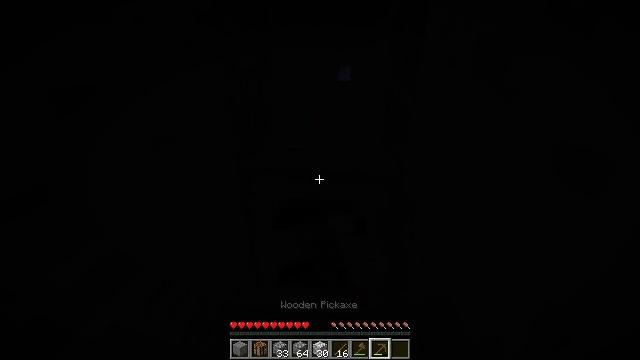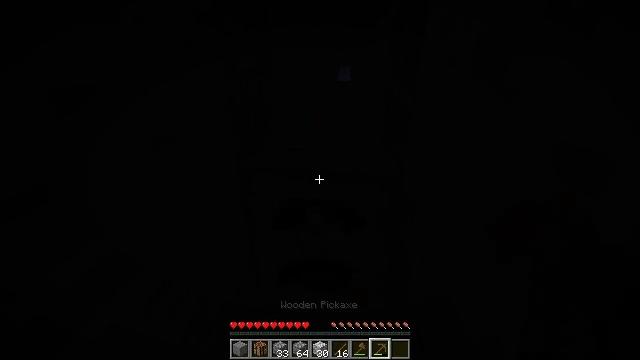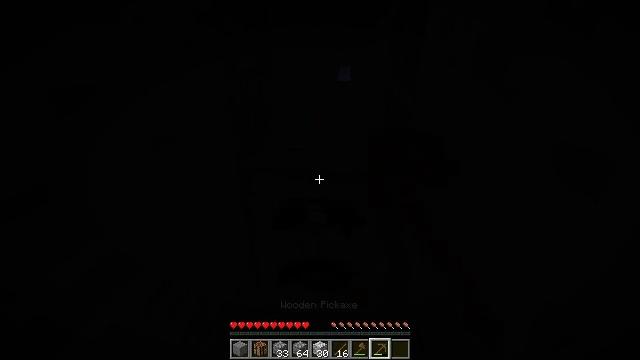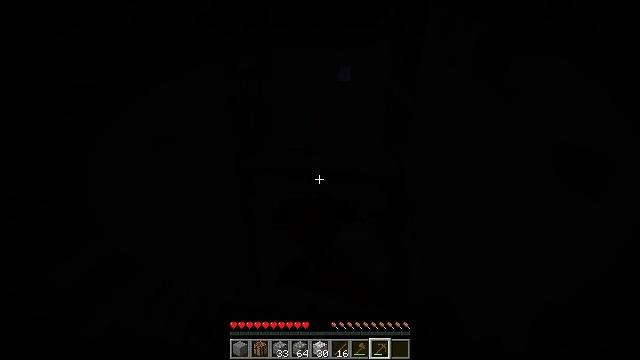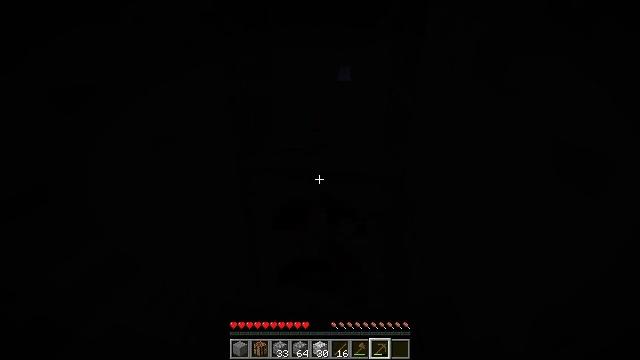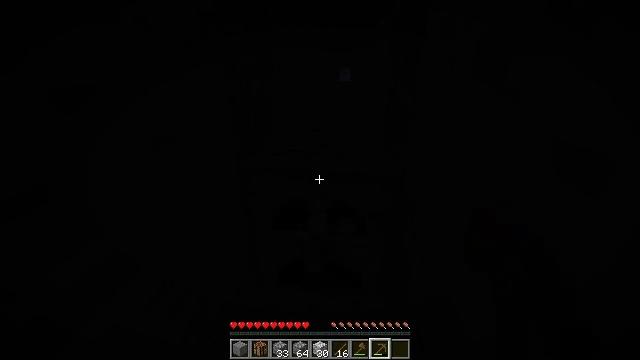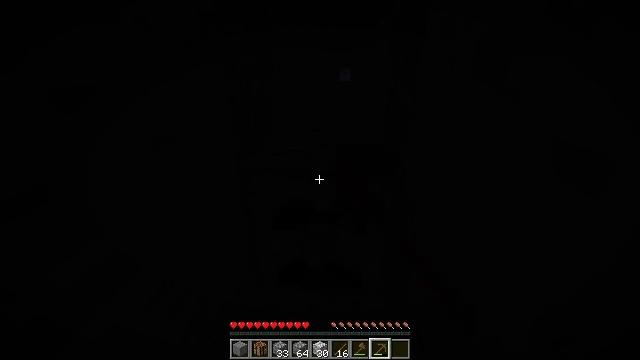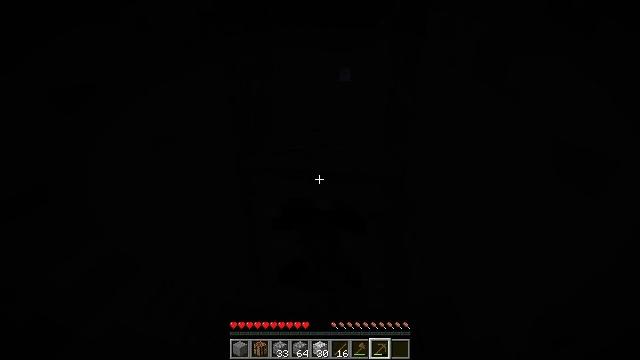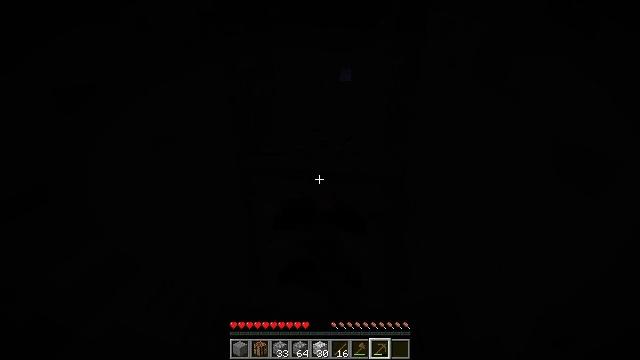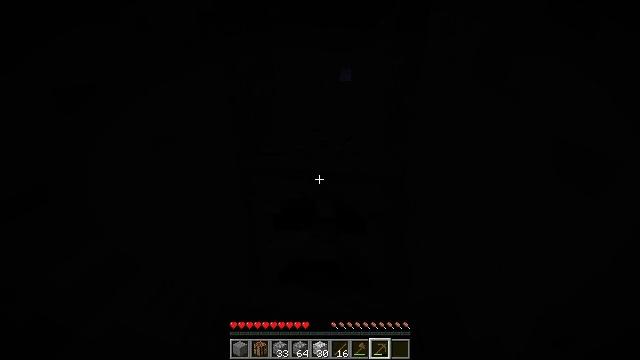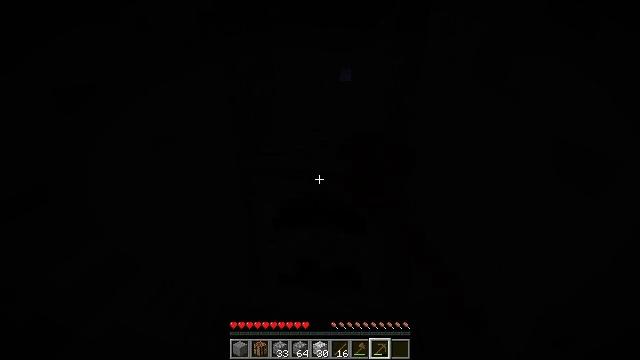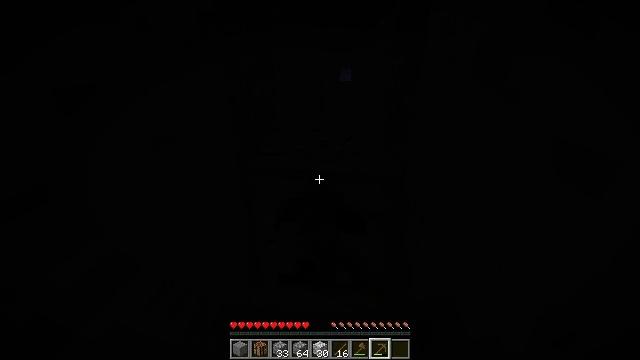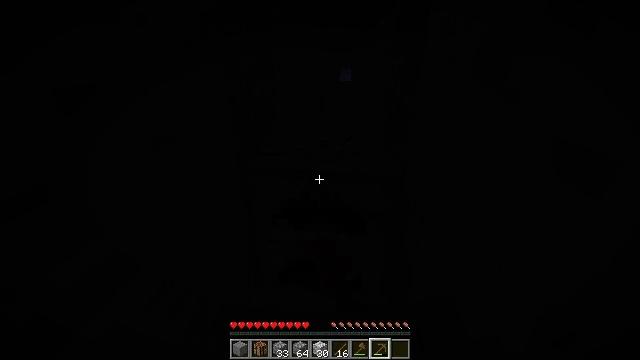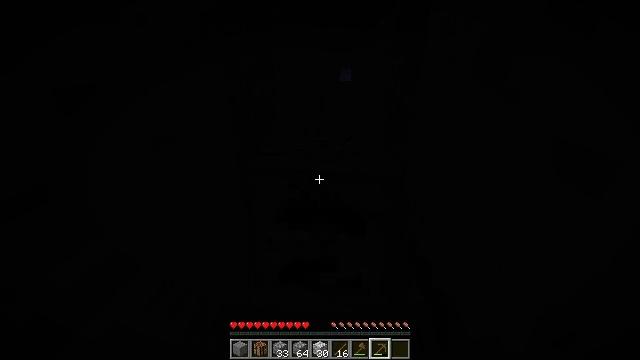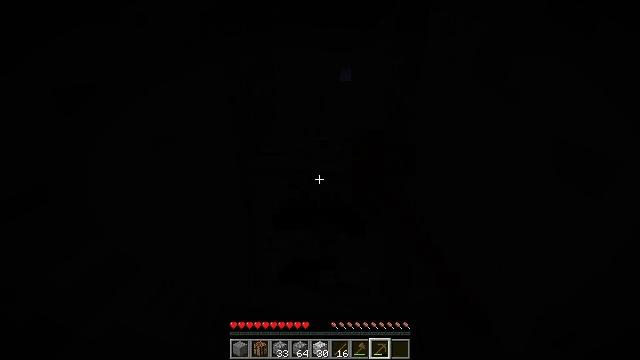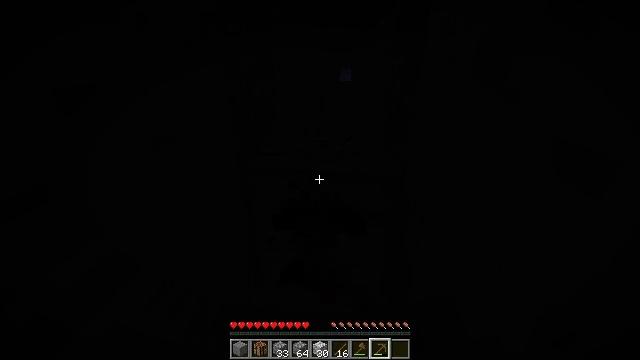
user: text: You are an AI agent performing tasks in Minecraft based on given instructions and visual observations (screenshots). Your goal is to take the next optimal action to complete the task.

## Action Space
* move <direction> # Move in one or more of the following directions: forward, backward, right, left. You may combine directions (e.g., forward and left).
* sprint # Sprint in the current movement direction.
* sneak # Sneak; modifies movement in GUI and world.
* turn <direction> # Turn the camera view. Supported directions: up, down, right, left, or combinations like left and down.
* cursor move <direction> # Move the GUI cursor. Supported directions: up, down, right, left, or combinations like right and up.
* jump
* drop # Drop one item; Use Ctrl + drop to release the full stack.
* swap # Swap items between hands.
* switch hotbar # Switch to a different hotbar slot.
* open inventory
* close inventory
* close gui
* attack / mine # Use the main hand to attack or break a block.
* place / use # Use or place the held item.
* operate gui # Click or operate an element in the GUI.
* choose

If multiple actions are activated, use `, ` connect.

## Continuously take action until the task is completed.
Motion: motion action
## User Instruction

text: Mine the furnace to collect it.
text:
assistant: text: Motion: attack / mine
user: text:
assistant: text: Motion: attack / mine
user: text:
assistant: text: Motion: attack / mine
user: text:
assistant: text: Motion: attack / mine
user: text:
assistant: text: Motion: attack / mine
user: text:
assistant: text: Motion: attack / mine
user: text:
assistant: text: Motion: attack / mine
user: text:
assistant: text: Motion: attack / mine
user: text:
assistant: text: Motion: attack / mine
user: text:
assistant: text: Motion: attack / mine
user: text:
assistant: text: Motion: attack / mine
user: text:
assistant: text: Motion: attack / mine
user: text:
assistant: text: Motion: attack / mine
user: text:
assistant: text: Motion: attack / mine
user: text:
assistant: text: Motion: attack / mine
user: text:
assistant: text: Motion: attack / mine
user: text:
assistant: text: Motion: attack / mine
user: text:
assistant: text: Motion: attack / mine
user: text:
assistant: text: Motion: attack / mine
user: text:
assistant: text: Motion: attack / mine
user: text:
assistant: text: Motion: attack / mine
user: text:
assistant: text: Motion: attack / mine
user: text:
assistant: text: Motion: attack / mine
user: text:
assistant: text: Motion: attack / mine
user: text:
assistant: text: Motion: attack / mine
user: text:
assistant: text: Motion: attack / mine
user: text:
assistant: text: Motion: attack / mine
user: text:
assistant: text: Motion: attack / mine
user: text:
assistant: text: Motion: attack / mine
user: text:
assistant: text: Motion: attack / mine